Question:
I want to create a custom logo so I need change the default logo of the wordpress logo.
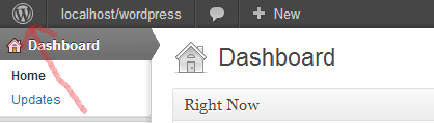
Answer: Here is the function (inserted into functions.php) which will correctly override the admin logo:
'''
/**
* customize the admin logo that appears in the header
* http://www.wpbeginner.com/wp-themes/adding-a-custom-dashboard-logo-in-wordpress-for- branding/
* @author Paul Bredenberg
*/
function htx_custom_logo() {
echo '
<style type="text/css">
#wp-admin-bar-wp-logo > .ab-item .ab-icon {
background-image: url(' . get_bloginfo('stylesheet_directory') . '/assets/images/dashboard-logo.png) !important;
background-position: 0 0;
}
#wpadminbar #wp-admin-bar-wp-logo.hover > .ab-item .ab-icon {
background-position: 0 0;
}
</style>
';
}
//hook into the administrative header output
add_action('admin_head', 'htx_custom_logo');
'''
Take from Here: <URL>
HTH!